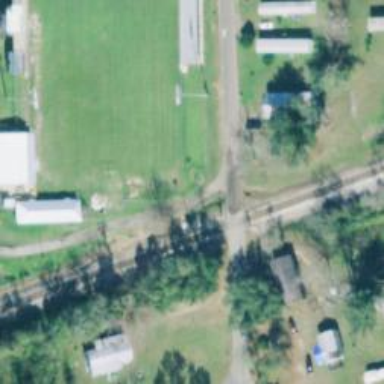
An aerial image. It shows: Level crossing with lights at railway intersection.